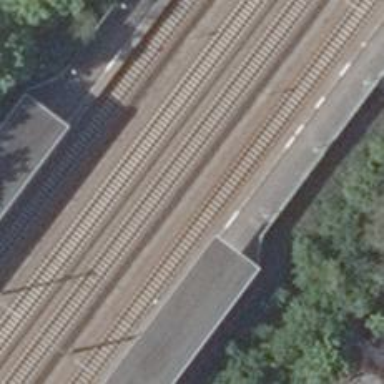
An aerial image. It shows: Stop position for public transport at railway stop.